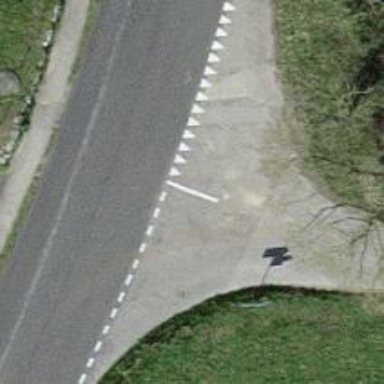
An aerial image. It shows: Road with "give way" sign.